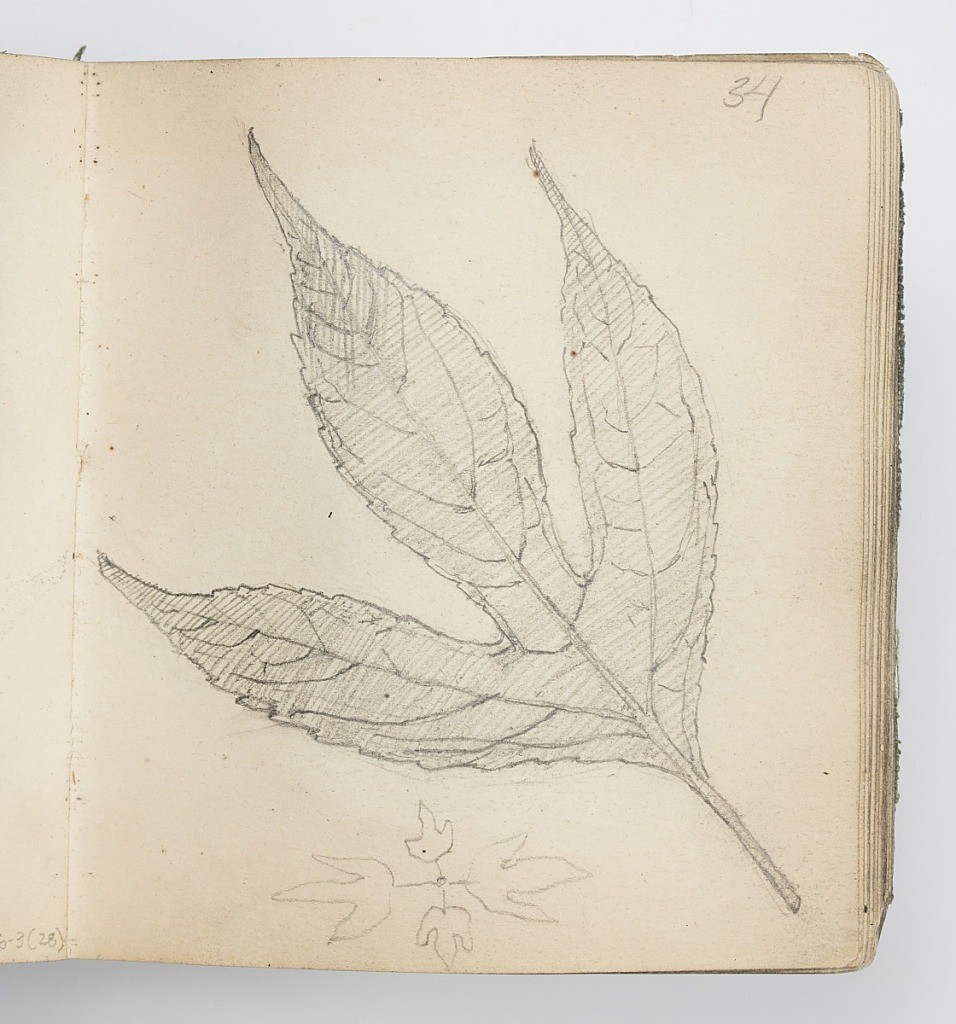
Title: Sketchbook Page: Three-Lobed Leaf
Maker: Kenyon Cox, American, 1856–1919
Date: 1874
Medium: Graphite on paper
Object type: Sketchbook folio
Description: Recto: Study of a three-lobed leaf; sketch of decorative motif below, with four symmetrical three-lobed leaves.
Verso: Sketch of two decorative friezes, above, and pattern with flowers, below.